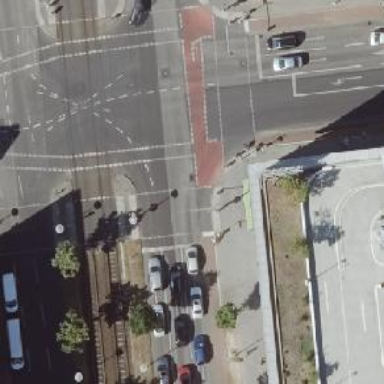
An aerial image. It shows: Footway located on traffic island.